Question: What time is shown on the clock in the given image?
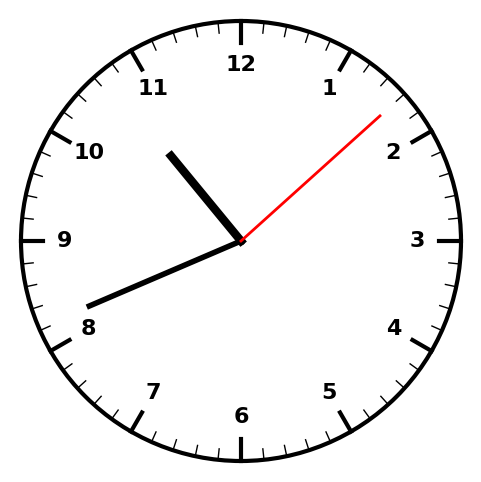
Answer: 10:41:08